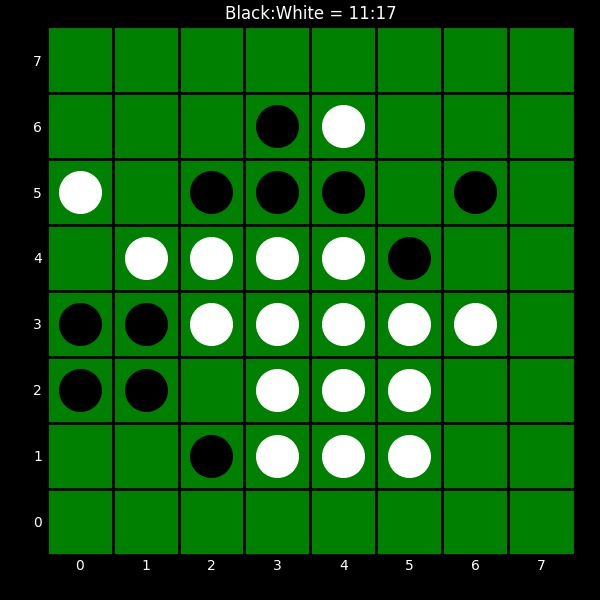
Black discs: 11
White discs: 17